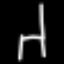
Label: chair